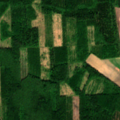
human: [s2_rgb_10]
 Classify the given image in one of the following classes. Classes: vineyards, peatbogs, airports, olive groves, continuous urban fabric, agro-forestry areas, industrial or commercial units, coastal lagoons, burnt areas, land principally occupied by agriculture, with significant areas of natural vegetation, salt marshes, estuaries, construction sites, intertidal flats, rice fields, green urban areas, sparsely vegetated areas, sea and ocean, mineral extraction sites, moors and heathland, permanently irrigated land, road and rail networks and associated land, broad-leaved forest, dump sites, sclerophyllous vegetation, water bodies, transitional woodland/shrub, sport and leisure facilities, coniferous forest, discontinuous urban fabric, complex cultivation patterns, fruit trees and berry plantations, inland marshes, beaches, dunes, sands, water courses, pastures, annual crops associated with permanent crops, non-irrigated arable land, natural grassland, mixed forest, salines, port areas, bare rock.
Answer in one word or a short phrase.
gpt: non-irrigated arable land, broad-leaved forest, mixed forest, transitional woodland/shrub